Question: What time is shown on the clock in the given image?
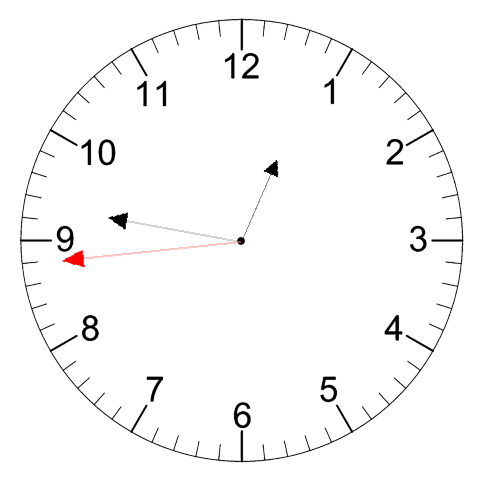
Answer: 12:46:44